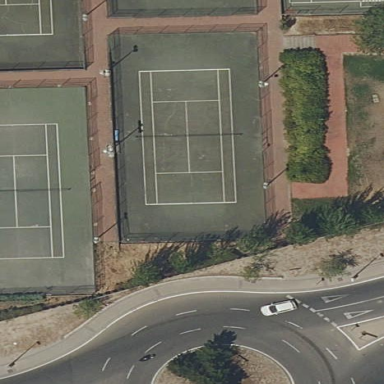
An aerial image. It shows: Tennis court on pitch.